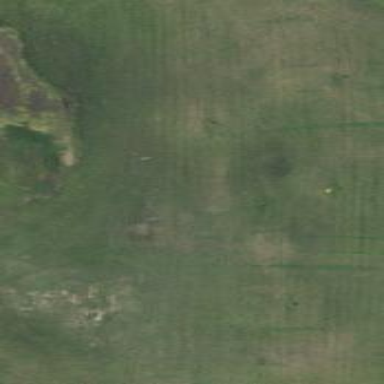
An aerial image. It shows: Rough area in golf course.